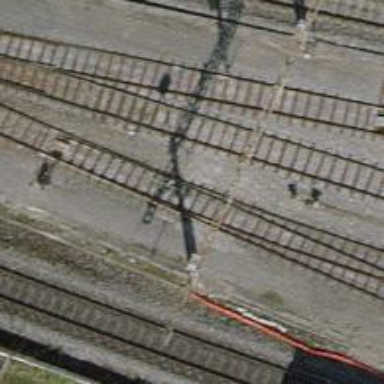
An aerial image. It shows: Electrified contact line.